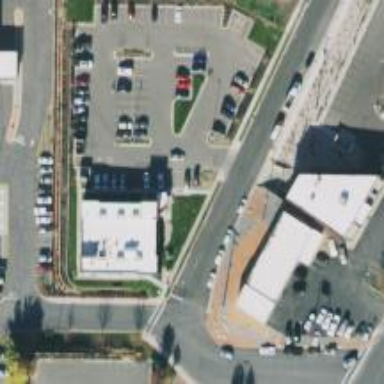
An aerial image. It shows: Parking space.